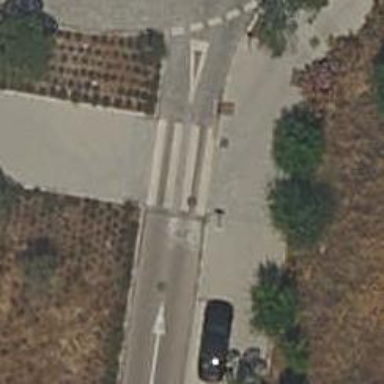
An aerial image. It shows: Uncontrolled zebra crossing on the road.